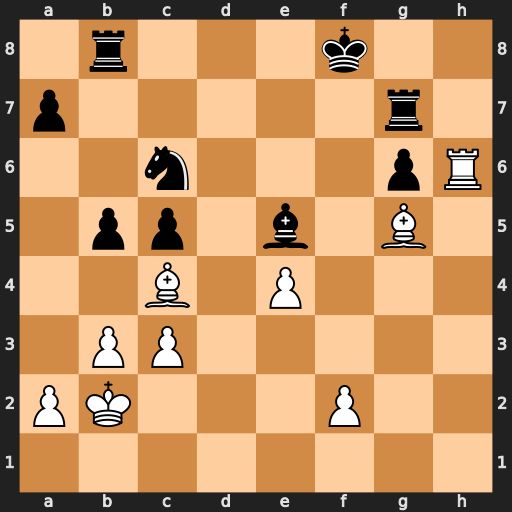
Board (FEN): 1r3k2/p5r1/2n3pR/1pp1b1B1/2B1P3/1PP5/PK3P2/8
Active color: w
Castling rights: -
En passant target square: -
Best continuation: Rh8+ Rg8 Rxg8#